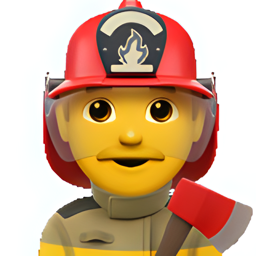
Name: male firefighter
Emoji: 👨‍🚒
Group: People & Body
Sub-group: person-role